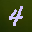
Label: 4